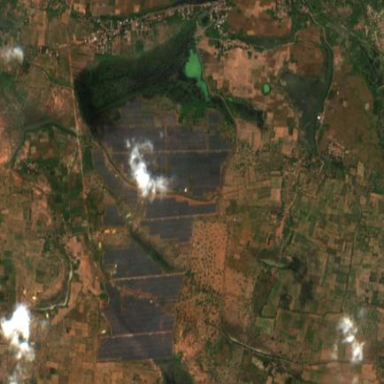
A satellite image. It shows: Fence surrounds solar photovoltaic panel power plant. The plant generates electricity.